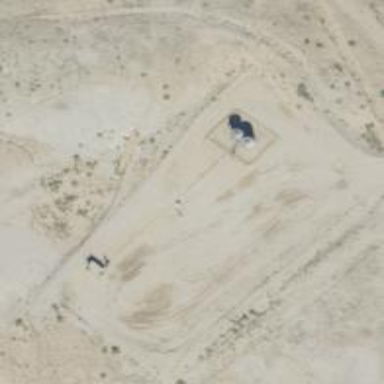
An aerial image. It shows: Petroleum well that is man-made.